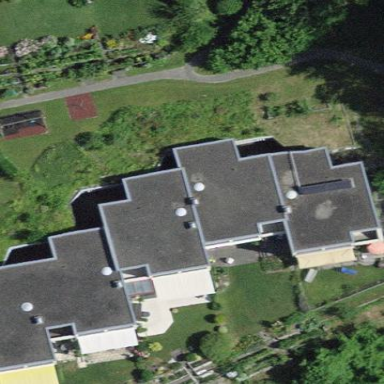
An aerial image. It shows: Terrace building.